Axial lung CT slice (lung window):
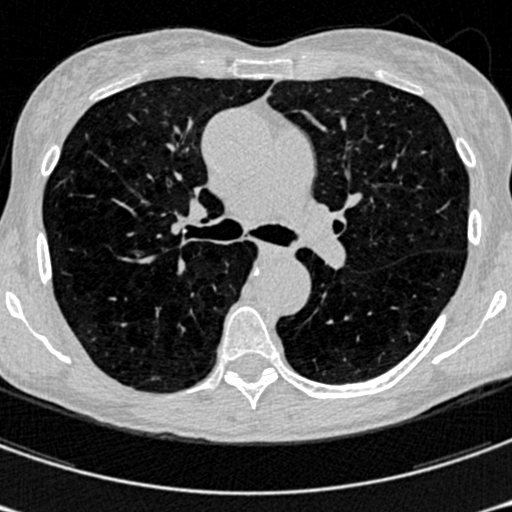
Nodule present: no